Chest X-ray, AP view. Patient: 57 years old, sex M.
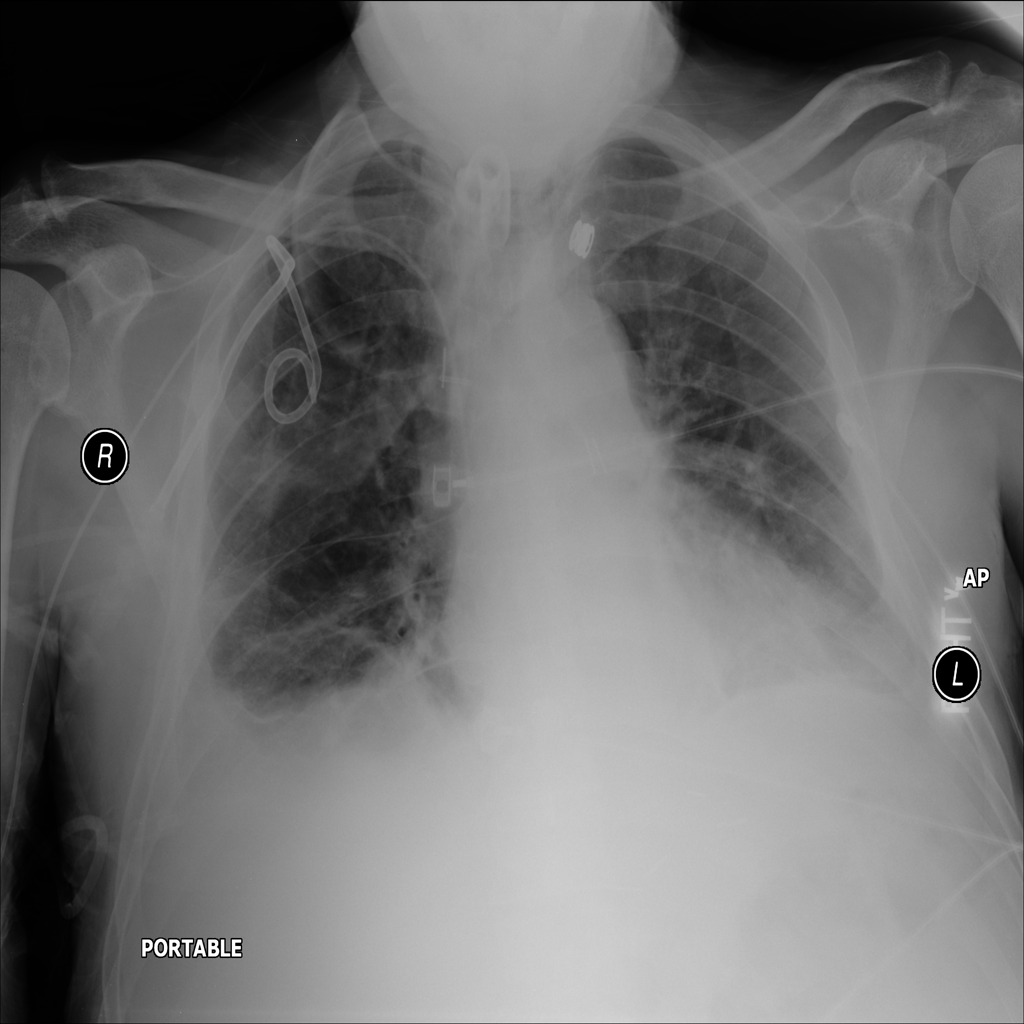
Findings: No Finding